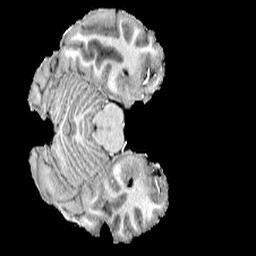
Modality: T1w
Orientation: axial
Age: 23
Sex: male
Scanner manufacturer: siemens
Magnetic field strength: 6.98 T
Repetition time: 6 s
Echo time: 0.00302 s